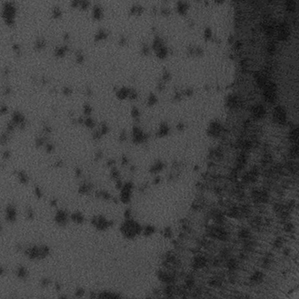
Label: frost